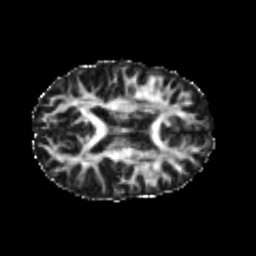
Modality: FA
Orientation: axial
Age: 23
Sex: female
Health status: healthy
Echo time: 0.074 s